Interaction volume radius: 10 \u00c5
Interaction volume height: 10 \u00c5
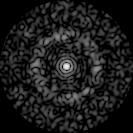
Disorder parameter: 0.846